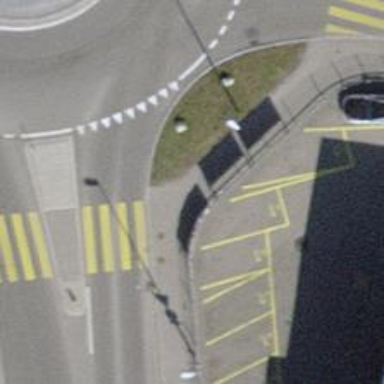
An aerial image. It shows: Asphalt sidewalk along the footway.